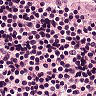
Metastatic tissue present: no